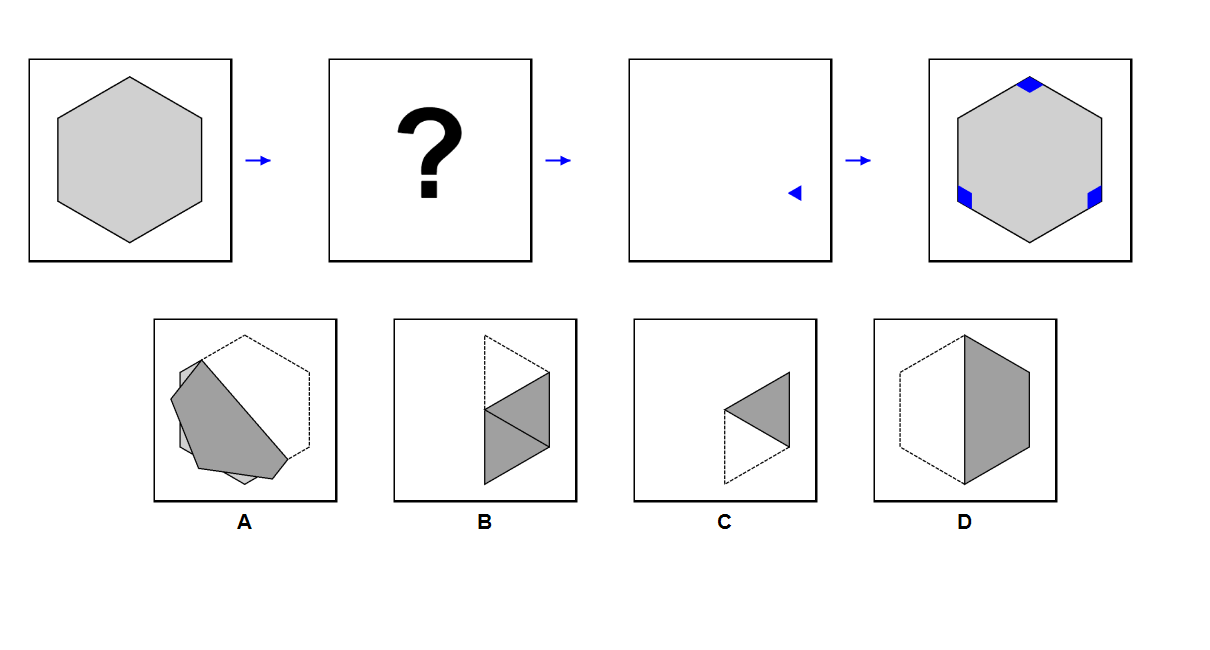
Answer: A